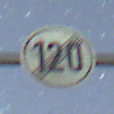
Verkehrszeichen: EndeGeschwindigkeit120
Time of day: Night
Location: Outdoor (Nature)
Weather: Clear
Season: NotSpecified
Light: Natural